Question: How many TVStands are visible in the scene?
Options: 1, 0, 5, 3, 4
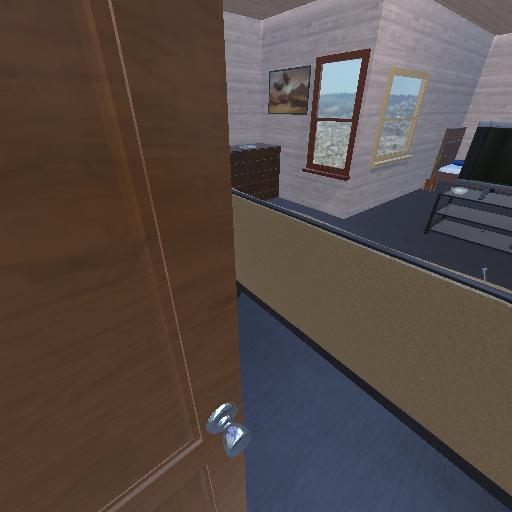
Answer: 1